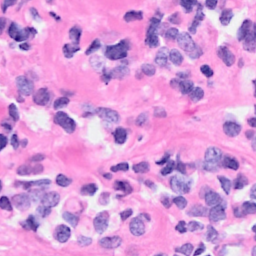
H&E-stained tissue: Breast